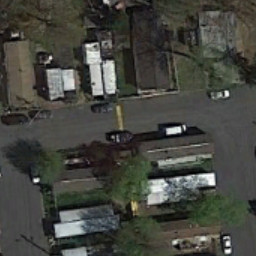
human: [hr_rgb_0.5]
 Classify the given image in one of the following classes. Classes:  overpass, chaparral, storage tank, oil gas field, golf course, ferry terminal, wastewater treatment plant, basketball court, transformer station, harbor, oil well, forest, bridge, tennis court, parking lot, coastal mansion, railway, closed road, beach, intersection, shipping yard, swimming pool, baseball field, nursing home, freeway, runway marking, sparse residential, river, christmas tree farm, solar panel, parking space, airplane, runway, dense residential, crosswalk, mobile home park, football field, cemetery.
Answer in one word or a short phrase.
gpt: mobile home park